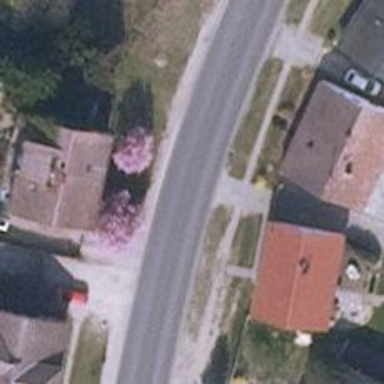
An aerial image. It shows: Secondary road with asphalt surface and sidewalks on both sides.